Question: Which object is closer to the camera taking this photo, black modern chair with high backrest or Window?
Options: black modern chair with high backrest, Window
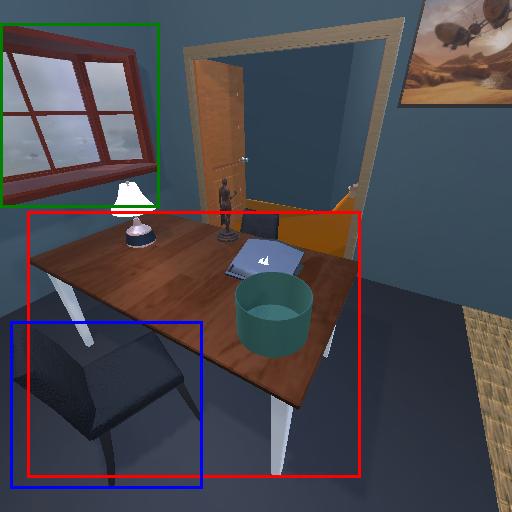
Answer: black modern chair with high backrest